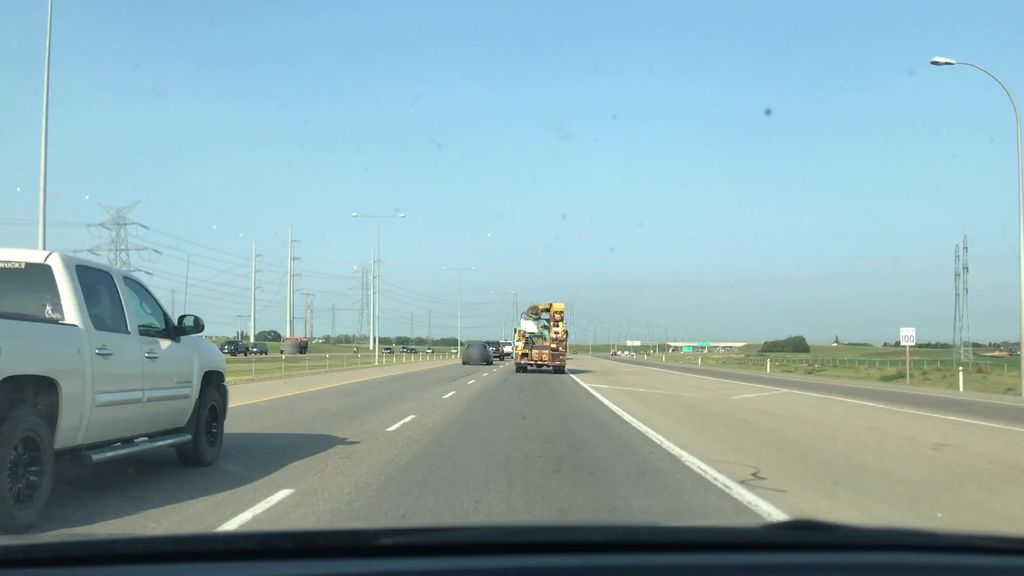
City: edmonton